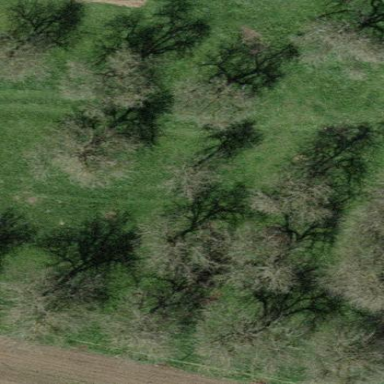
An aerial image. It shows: Orchard.